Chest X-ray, PA view. Patient: 34 years old, sex F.
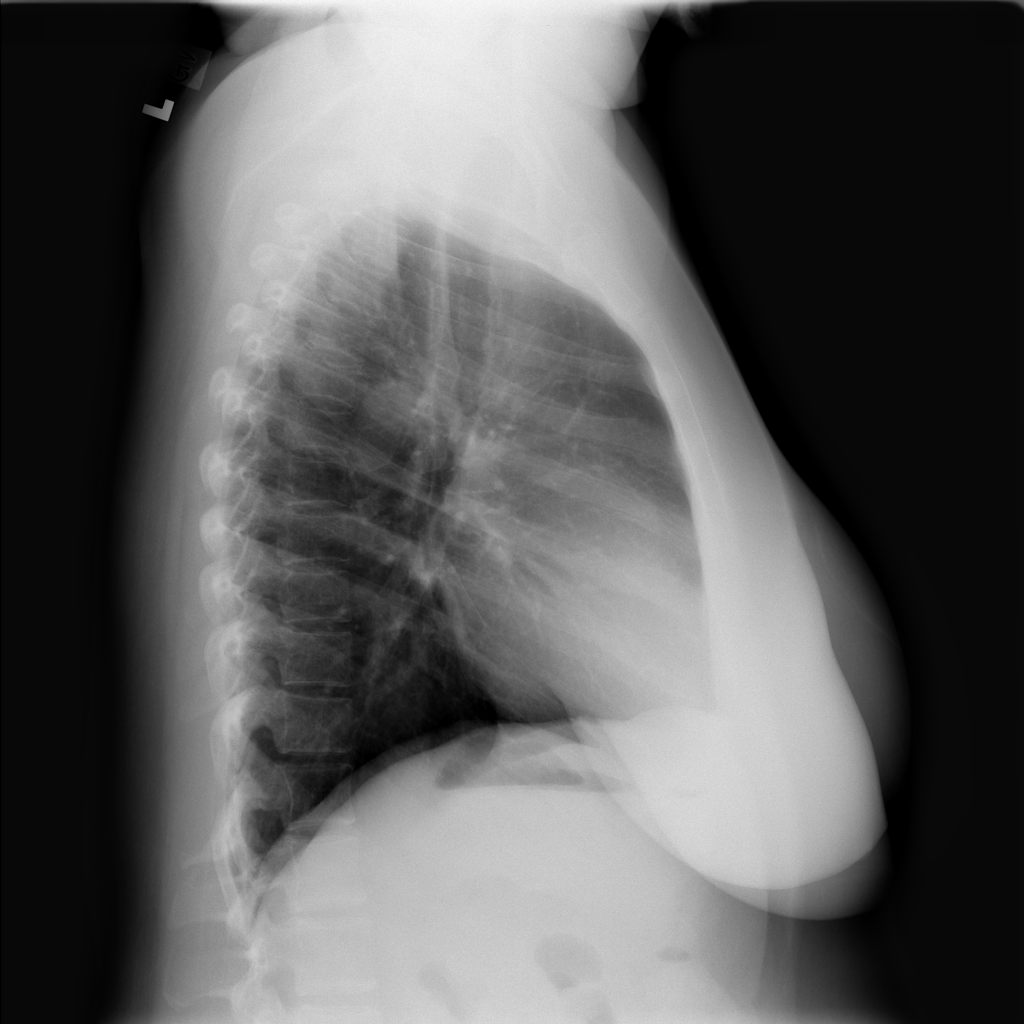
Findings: No Finding